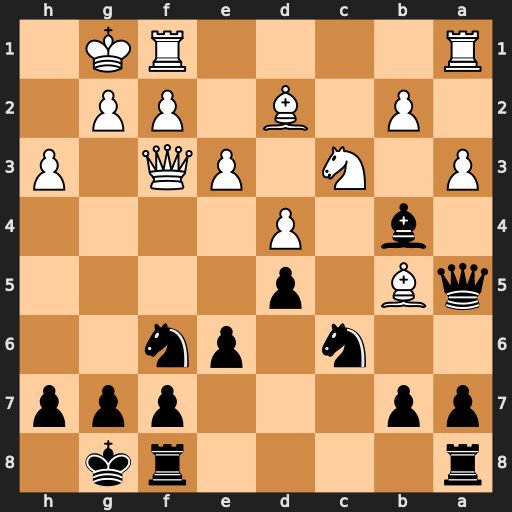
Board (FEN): r4rk1/pp3ppp/2n1pn2/qB1p4/1b1P4/P1N1PQ1P/1P1B1PP1/R4RK1
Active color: b
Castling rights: -
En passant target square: -
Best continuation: Bxc3 Bxc6 Bxd2